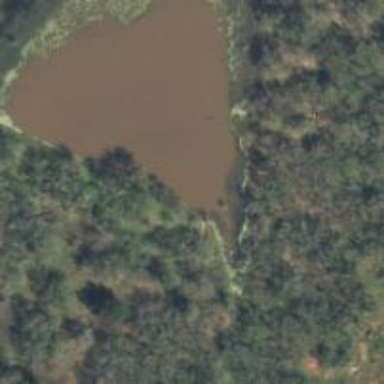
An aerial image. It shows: Pond formed by natural waterway.